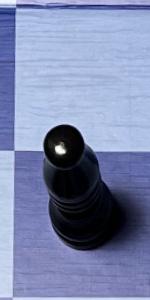
Label: Bishop_Black